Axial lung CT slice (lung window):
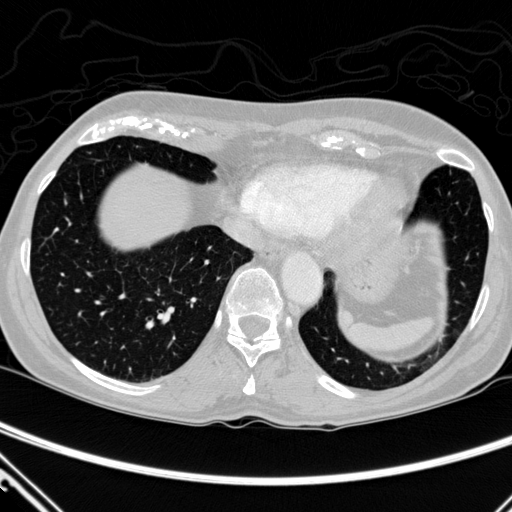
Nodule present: no